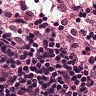
Metastatic tissue present: no